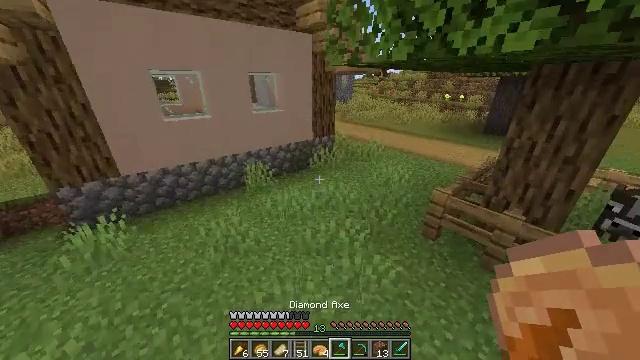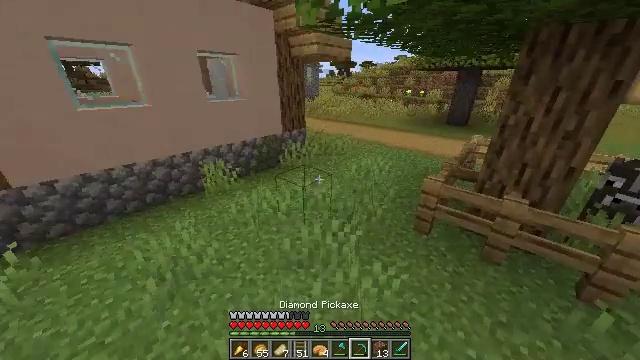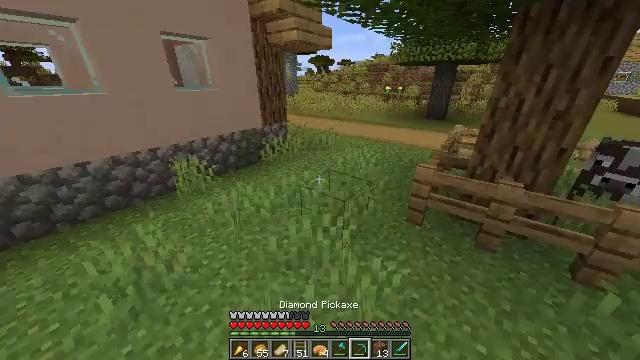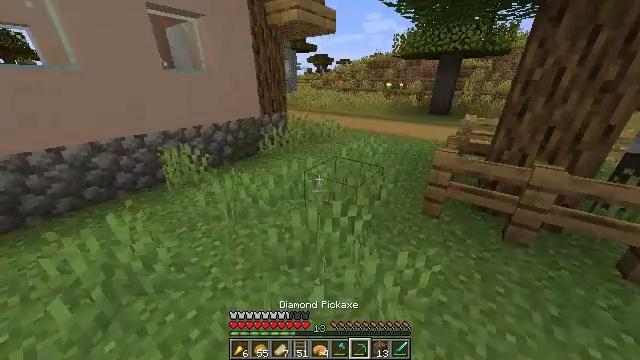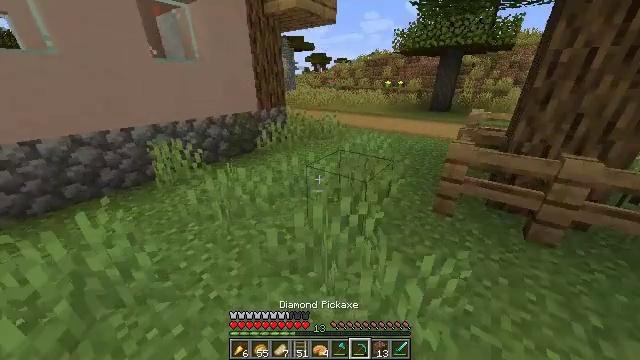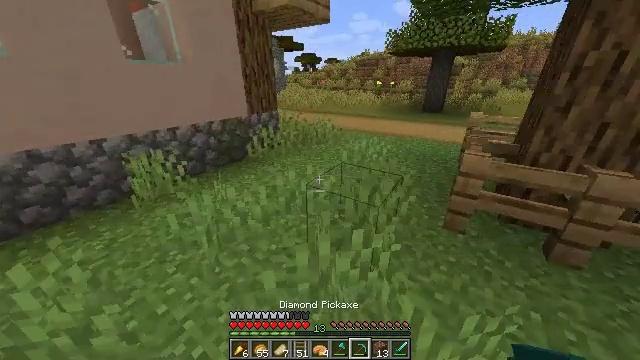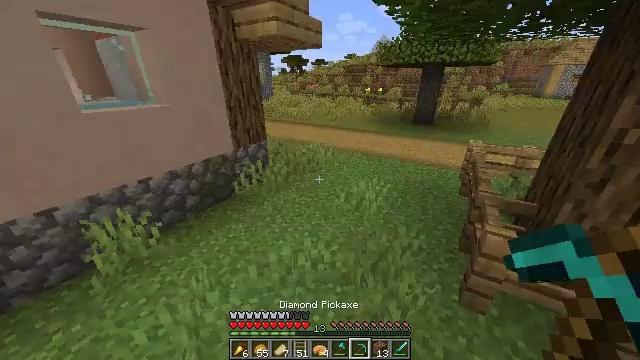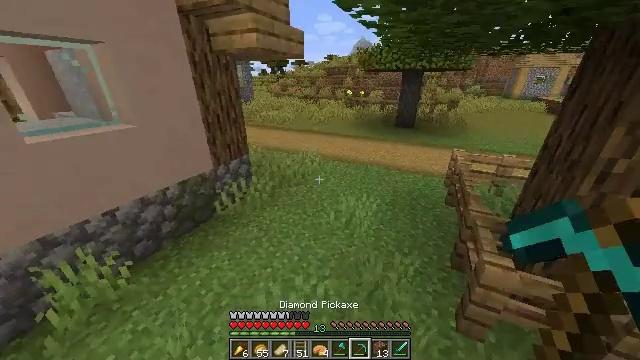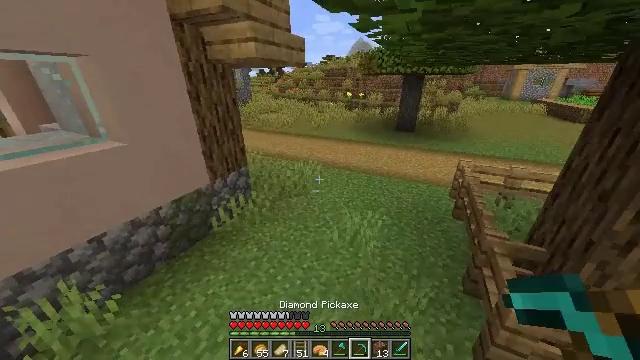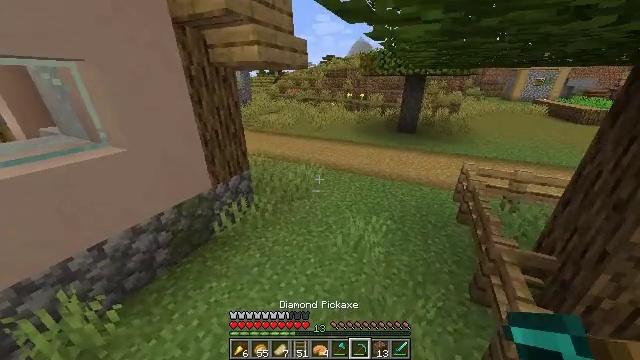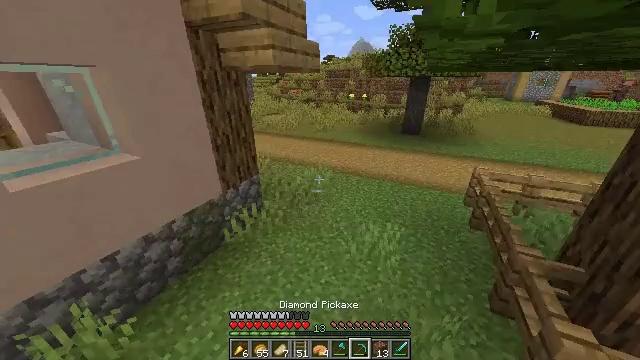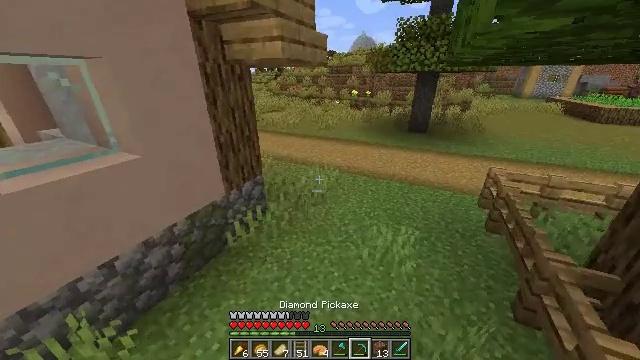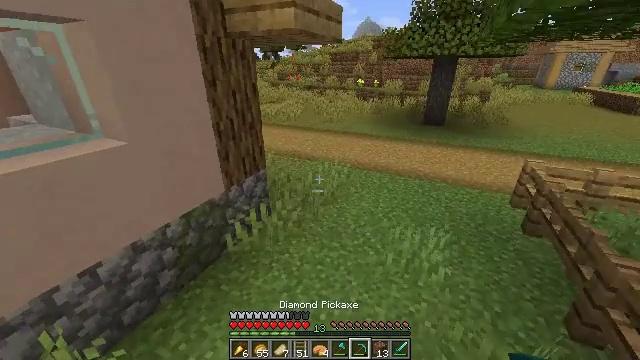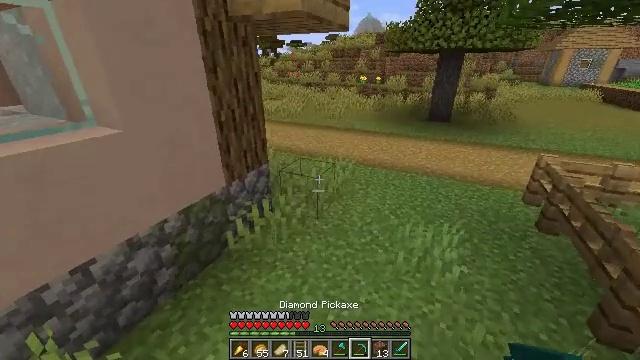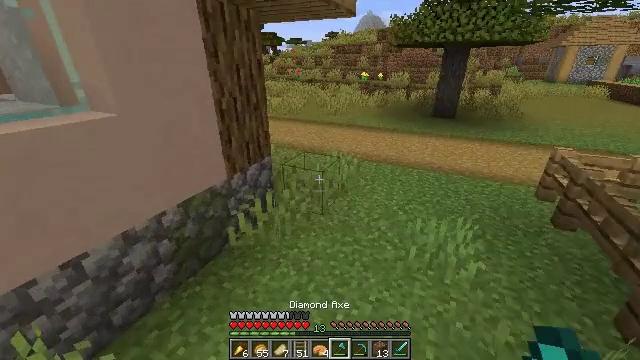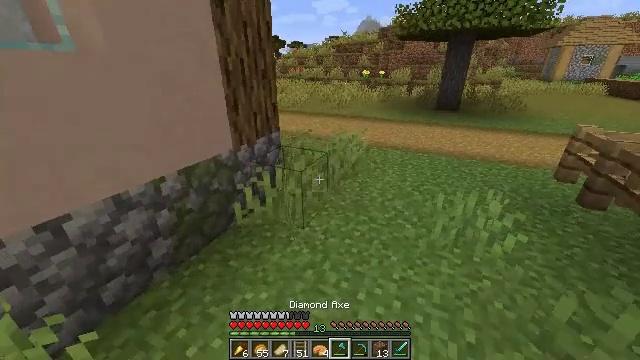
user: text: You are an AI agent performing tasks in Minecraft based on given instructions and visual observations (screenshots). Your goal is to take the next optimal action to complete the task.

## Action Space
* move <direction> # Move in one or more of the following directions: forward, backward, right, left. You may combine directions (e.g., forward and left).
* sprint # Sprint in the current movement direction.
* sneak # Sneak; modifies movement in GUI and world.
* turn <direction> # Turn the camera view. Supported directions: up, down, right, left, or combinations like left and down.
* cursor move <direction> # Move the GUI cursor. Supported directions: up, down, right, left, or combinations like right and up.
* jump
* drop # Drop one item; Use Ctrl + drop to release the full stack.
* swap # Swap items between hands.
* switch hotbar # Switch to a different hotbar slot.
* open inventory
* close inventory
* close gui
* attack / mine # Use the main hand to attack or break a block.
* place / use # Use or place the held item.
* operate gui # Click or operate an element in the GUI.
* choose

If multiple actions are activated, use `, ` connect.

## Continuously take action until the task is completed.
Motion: motion action
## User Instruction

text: Break the hay block to collect it.
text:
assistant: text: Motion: move forward, sprint, turn right, jump
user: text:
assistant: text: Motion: move forward, sprint, turn right, jump
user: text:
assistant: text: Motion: move forward, sprint, jump
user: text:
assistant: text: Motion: move forward, jump
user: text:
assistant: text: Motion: move forward, turn right, jump
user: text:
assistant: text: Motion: move forward, turn right, jump
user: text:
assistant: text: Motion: move forward, sprint, turn right, jump
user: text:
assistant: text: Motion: move forward, sprint, jump
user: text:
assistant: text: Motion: move forward, sprint, jump
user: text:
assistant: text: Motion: move forward, sprint, jump
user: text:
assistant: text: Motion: move forward, jump
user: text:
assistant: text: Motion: move forward, jump
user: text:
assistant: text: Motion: move forward, jump
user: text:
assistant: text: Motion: move forward, sprint, jump
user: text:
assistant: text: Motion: move forward, sprint, jump
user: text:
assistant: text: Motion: move forward, sprint, jump
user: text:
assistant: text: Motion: move forward, sprint, jump
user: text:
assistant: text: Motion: move forward, turn right, jump
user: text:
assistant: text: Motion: move forward, turn right, jump
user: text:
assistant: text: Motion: move forward, turn right, jump
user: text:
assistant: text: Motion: move forward, turn right, jump
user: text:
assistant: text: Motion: move forward, sprint, jump
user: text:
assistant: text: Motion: move forward, sprint, jump
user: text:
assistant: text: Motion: move forward, sprint, jump
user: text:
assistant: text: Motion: move forward, sprint, jump
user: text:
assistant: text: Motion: move forward, jump
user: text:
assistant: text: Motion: move forward, jump
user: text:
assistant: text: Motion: move forward, turn left, jump
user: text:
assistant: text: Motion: move forward, turn left, jump
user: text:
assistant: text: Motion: move forward, turn left and up